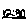
Label: house